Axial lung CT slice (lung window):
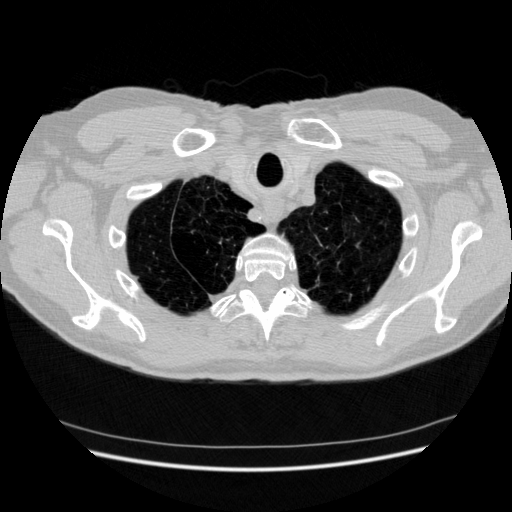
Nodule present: no